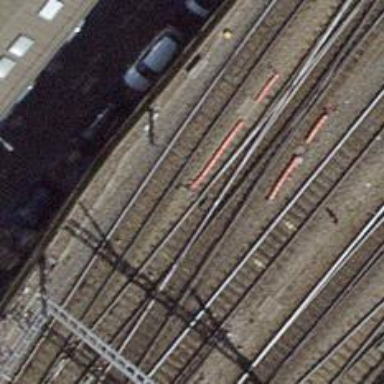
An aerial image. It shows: Single-track railway with electrified contact lines.